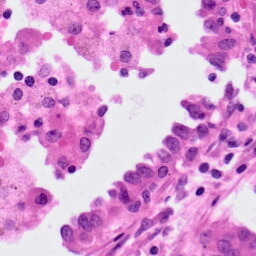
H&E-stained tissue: Lung